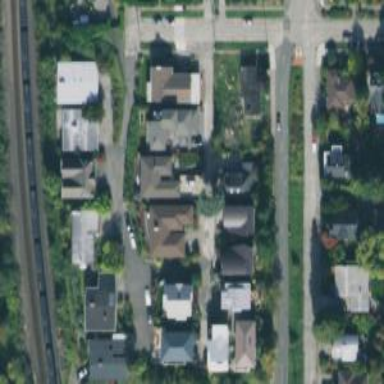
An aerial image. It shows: Alley classified as service road.